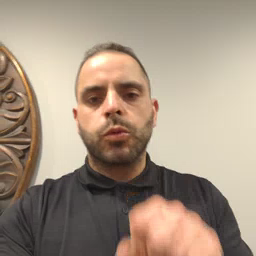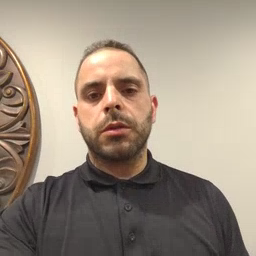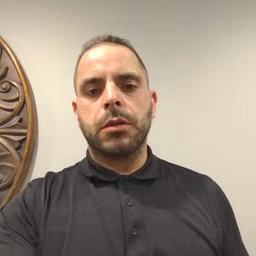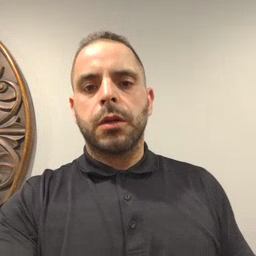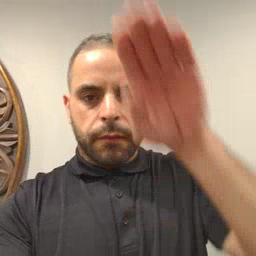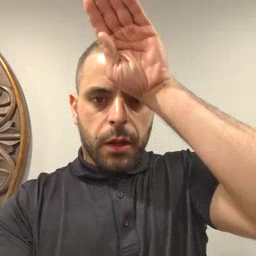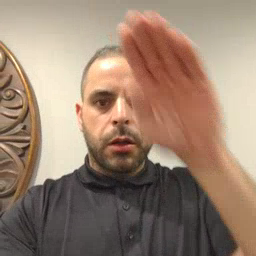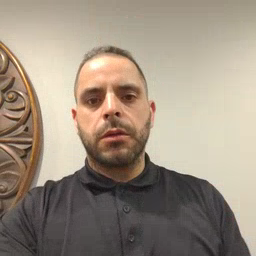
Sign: fireman